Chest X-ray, AP view. Patient: 21 years old, sex M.
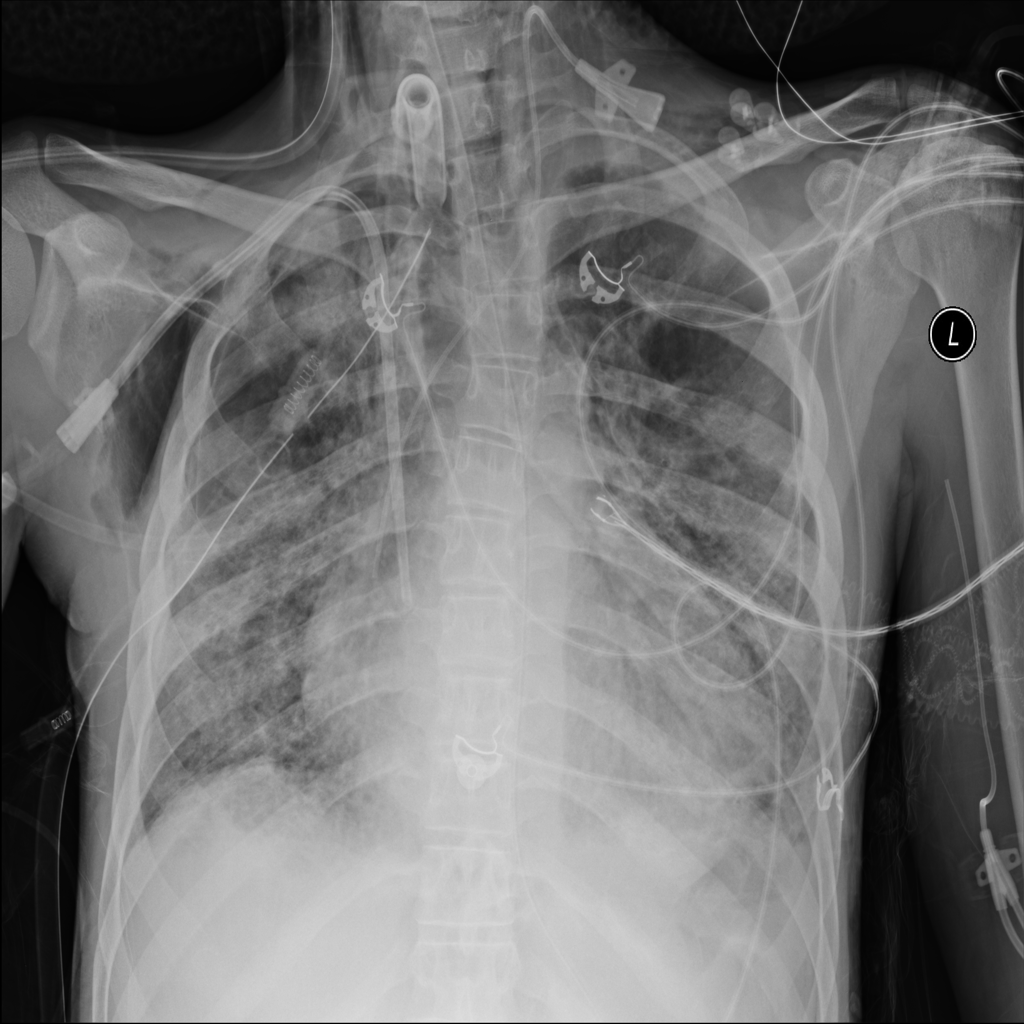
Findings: Effusion, Emphysema, Pneumothorax